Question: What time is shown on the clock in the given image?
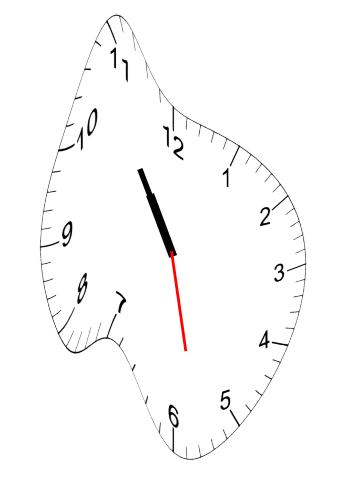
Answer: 10:54:28